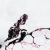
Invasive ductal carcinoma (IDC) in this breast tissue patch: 0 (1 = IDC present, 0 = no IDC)